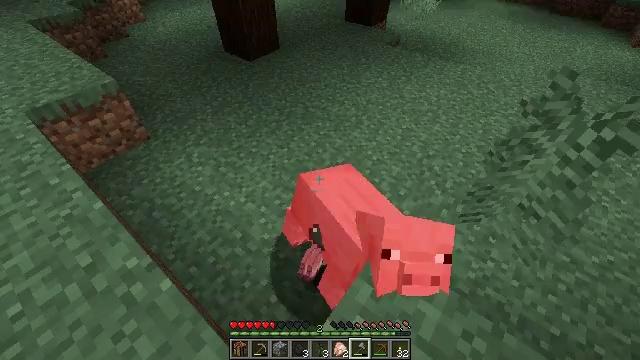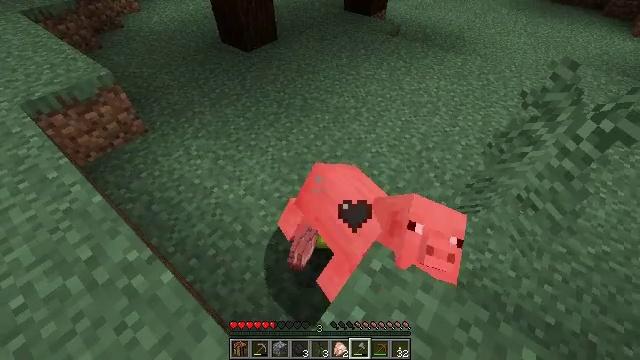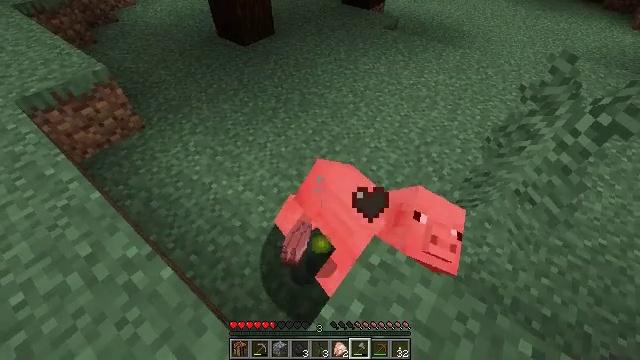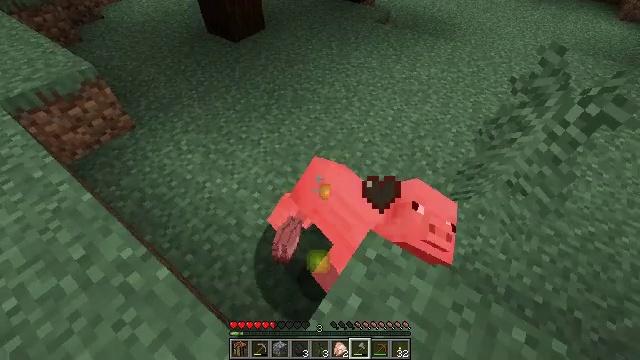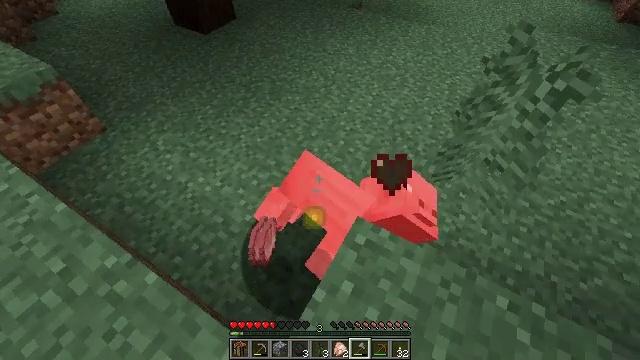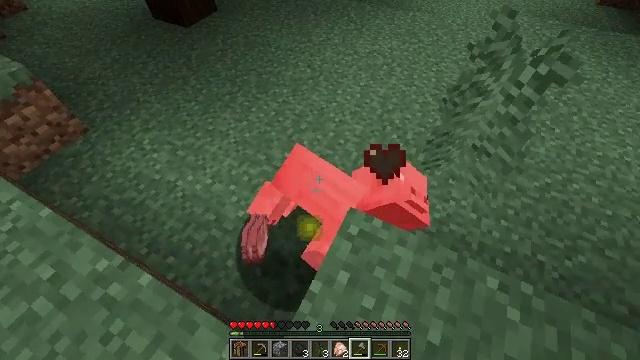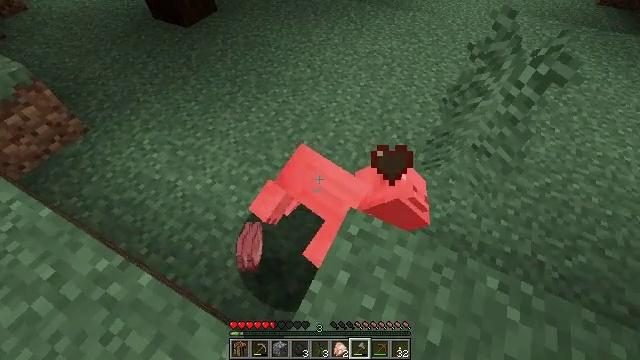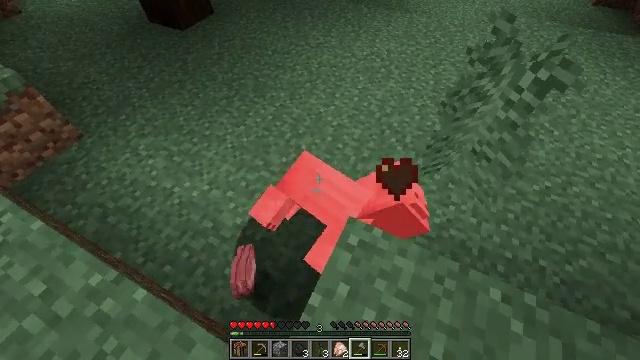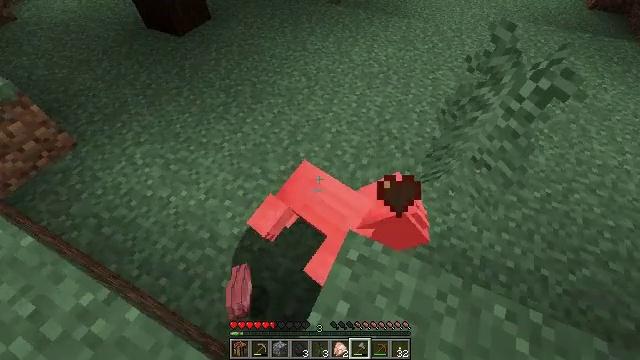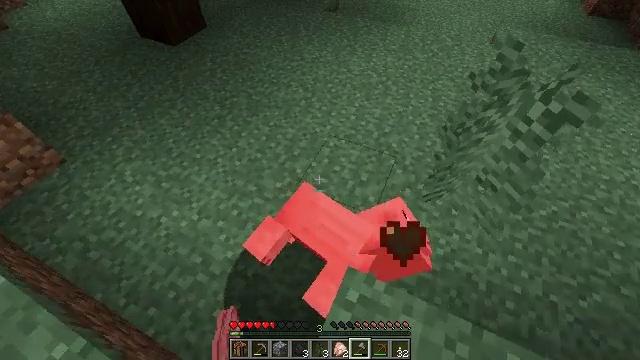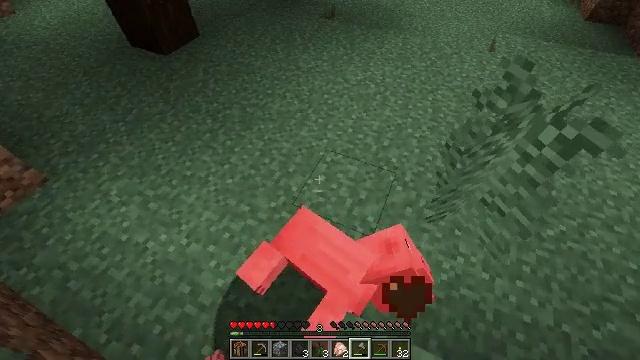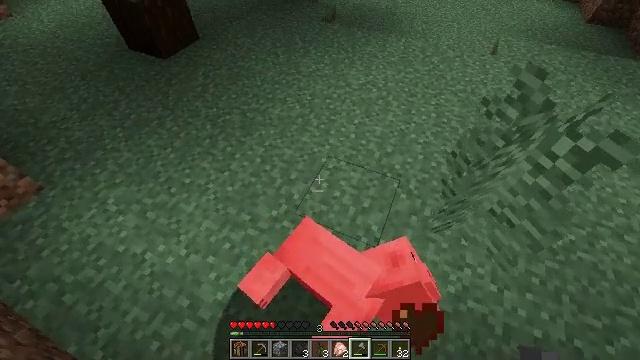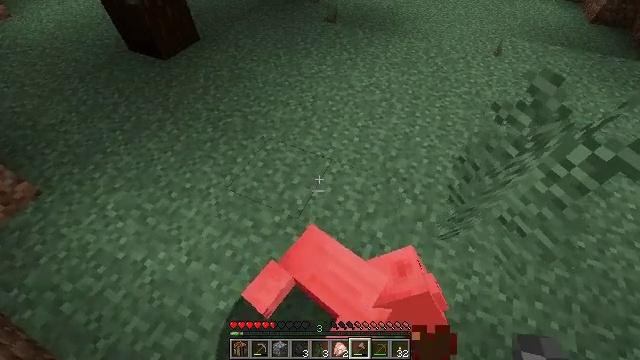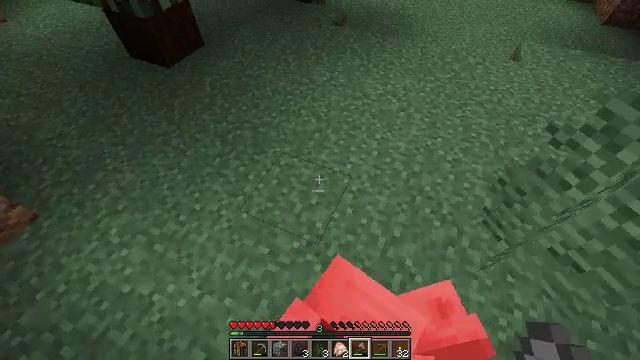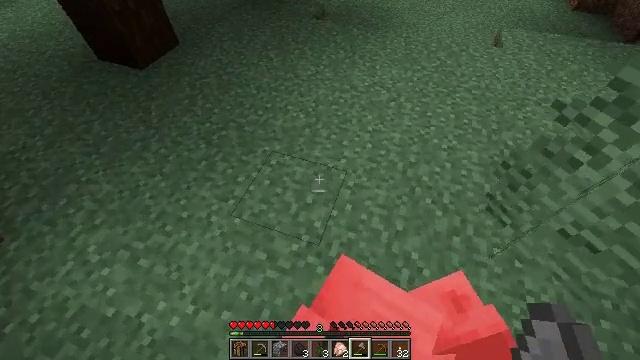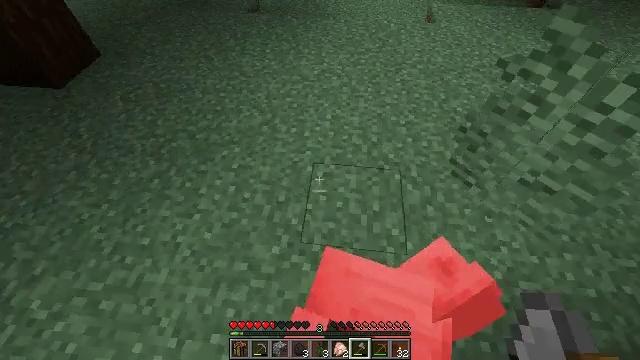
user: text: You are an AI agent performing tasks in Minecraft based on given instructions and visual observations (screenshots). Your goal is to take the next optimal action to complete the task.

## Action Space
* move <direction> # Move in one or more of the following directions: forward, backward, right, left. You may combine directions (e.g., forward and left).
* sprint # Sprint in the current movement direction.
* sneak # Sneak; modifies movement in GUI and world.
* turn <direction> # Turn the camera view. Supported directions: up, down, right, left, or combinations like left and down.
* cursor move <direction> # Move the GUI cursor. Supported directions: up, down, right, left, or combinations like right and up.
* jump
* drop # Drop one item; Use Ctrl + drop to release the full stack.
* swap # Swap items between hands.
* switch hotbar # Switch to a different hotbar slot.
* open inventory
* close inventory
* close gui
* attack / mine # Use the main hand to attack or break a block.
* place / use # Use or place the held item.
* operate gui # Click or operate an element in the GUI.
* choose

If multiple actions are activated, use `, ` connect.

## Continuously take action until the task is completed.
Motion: motion action
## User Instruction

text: Harvest sweet berries by mining the bush.
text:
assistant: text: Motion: turn down
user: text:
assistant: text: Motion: turn down
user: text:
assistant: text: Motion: turn right
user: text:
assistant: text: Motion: turn right and down
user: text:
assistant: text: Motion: turn right and down
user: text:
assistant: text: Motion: no_op
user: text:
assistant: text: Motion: move forward
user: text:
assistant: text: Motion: move forward
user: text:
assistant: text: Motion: move forward
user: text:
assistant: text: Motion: move forward
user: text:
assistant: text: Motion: move forward and move left
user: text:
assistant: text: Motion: move forward and move left
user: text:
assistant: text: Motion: move forward and move left
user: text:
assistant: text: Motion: move left, turn right
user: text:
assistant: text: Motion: turn right
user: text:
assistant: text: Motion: turn right and up
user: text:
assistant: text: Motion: turn right and up
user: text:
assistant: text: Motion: turn right and up
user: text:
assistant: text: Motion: turn right and up
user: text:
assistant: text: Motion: no_op
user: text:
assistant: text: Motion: no_op
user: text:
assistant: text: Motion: move right
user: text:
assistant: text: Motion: move back and move right
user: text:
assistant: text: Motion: move back and move right
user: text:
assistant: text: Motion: move back and move right
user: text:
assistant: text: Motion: move right, turn right
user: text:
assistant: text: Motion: move right, turn right and up
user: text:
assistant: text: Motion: move forward and move right, turn right
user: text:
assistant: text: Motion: move forward, turn right
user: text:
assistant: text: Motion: move forward, turn right and up